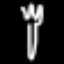
Label: fork